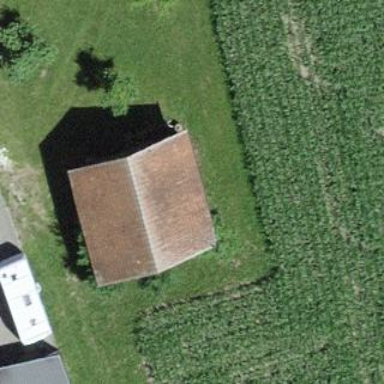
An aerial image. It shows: Rural barn.